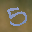
Label: 5